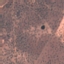
Land use / land cover: PermanentCrop